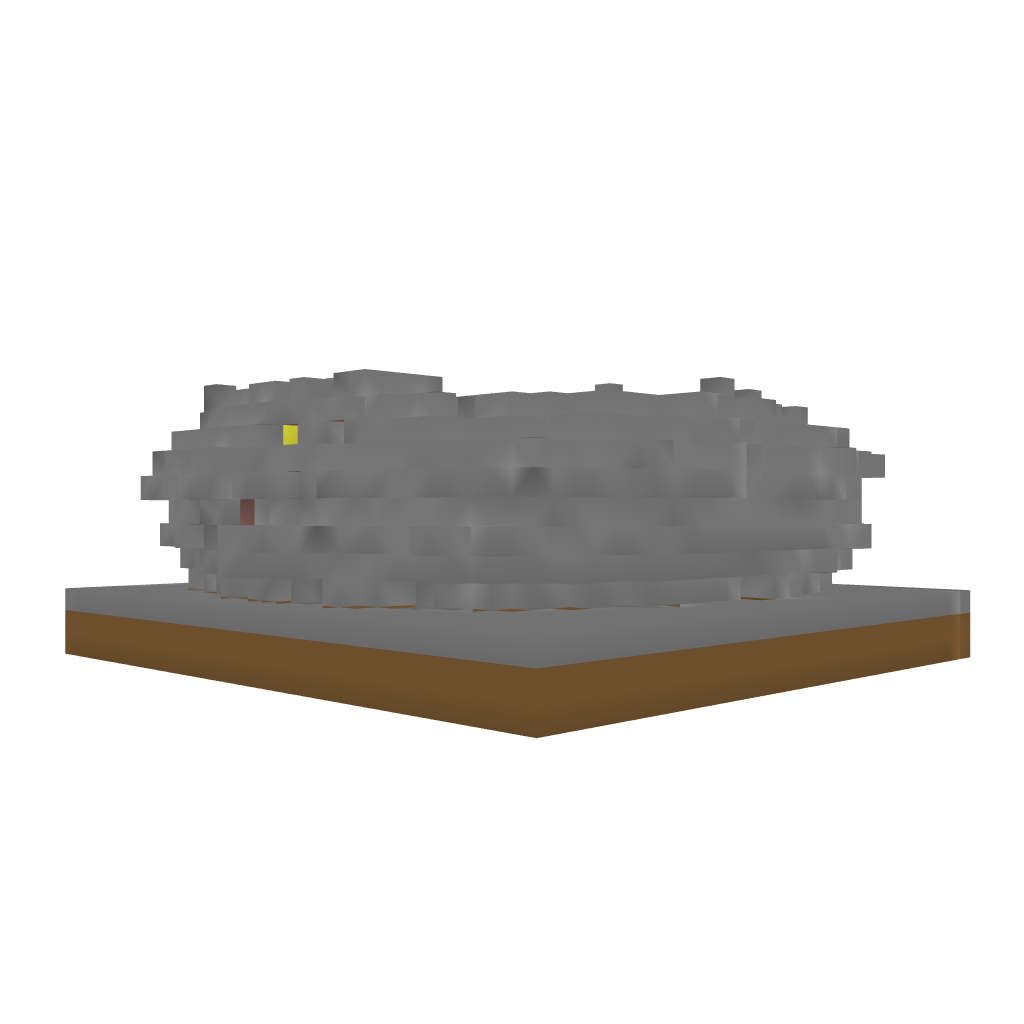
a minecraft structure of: A Nice Spawn :) bad low quality